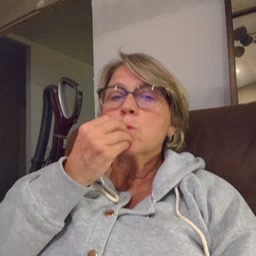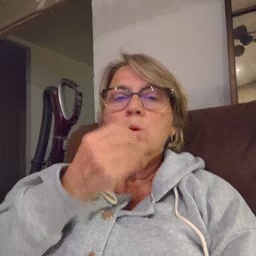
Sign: food